Question: I am starting with data that looks like this:
'''
+----------+------------------+--------+
| specimen | date | bucket |
+----------+------------------+--------+
| 31598D | 3/3/2010 11:38 | 10 |
| A113899 | 2/10/2010 13:50 | 11 |
| A121375 | 12/17/2010 10:06 | 2 |
| A122115 | 6/14/2010 9:33 | 10 |
| A122119 | 5/19/2010 10:08 | 3 |
| A122124 | 6/30/2010 11:43 | 4 |
| DD58834 | 6/17/2010 10:08 | 1 |
| 31598A | 3/3/2010 11:36 | 10 |
+----------+------------------+--------+
'''
I would like to know whether it is possible to transform it to a frequency distribution like this:

Would I use the 'pivot' function in SQL Server? If so, how?
Please note that I do have access to SSRS, and can use that as a resource to tackle this challenge.
Thanks so much for your guidance and time
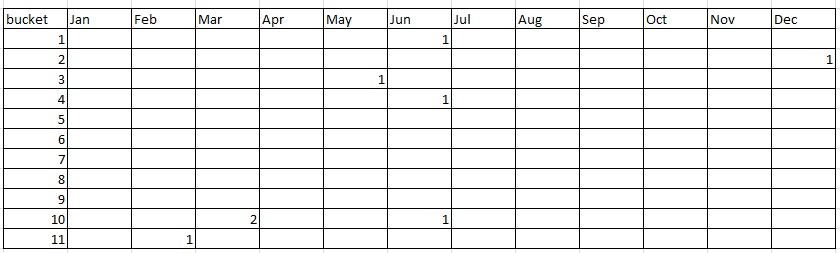
Answer: This is untested, as I don't have a SQL Server instance handy, but it should illustrate the idea; you can SUM() over a case statement to generate the distribution you want.
'''
SELECT
[bucket]
, SUM( CASE WHEN DATEPART(MONTH,[date]) = 1 THEN 1 ELSE 0 END ) AS [Jan]
-- repeat the above for each month
FROM
[your_table]
GROUP BY
[bucket]
ORDER BY
[bucket] DESC
'''